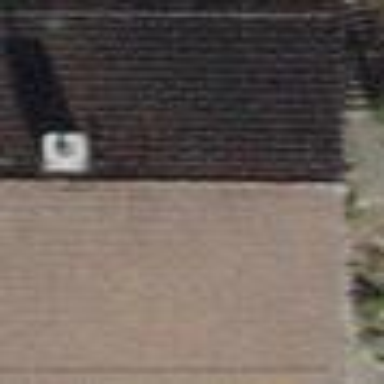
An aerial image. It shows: Building with tiled roof.